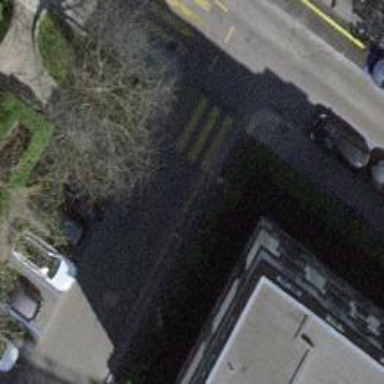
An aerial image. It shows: Uncontrolled zebra crossing on the road.